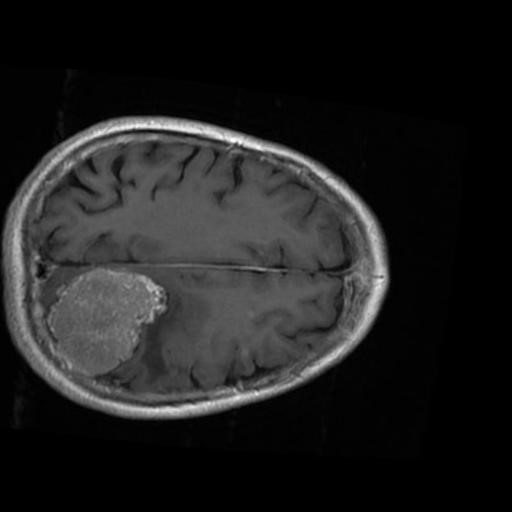
Label: brain_menin